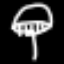
Label: mushroom